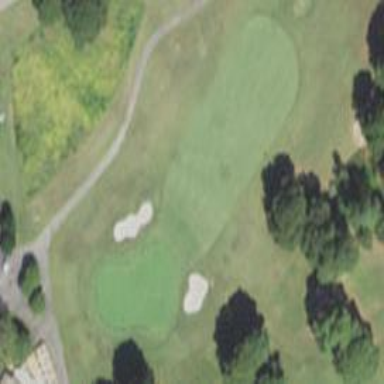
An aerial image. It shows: Golf fairway surrounded by grass.